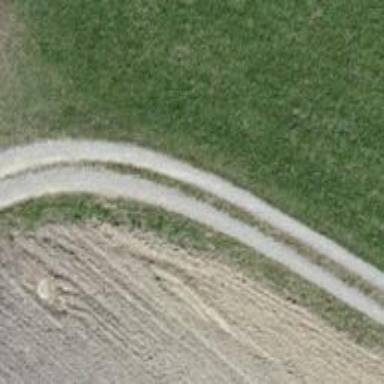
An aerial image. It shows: Track with grade 3 surface.